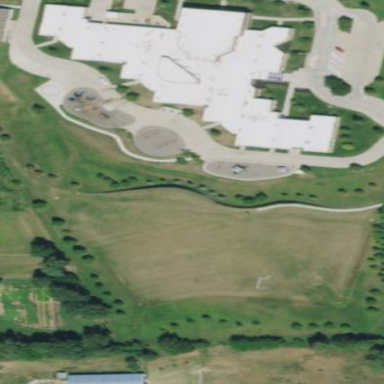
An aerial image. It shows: School.